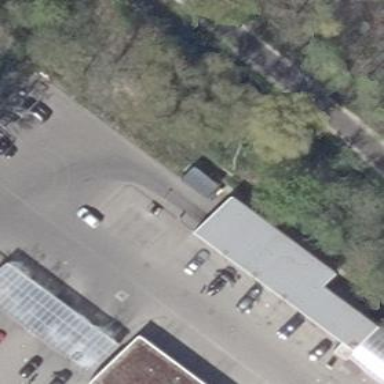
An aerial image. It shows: Building serving as car wash facility.